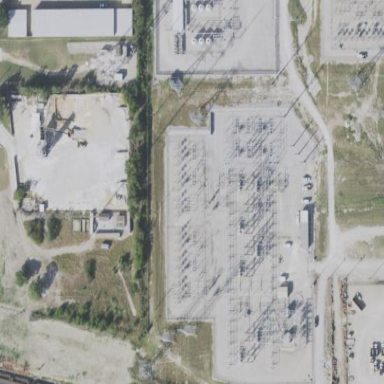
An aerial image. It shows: Power substation surrounded by fence.